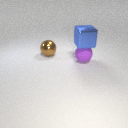
large brown metal sphere to the left of large purple rubber sphere